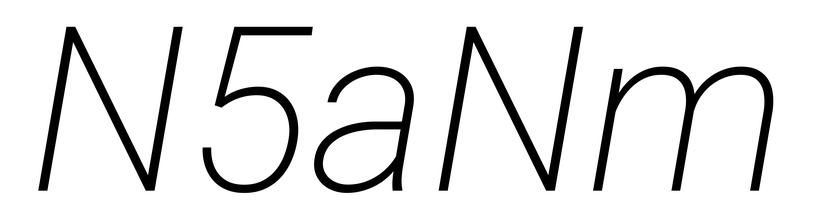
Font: Roboto-Italic_ExtraLight_Italic